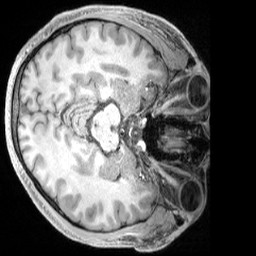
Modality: T1w
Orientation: axial
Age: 27
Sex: male
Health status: healthy
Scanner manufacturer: siemens
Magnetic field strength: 3 T
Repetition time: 2.4 s
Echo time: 0.00222 s